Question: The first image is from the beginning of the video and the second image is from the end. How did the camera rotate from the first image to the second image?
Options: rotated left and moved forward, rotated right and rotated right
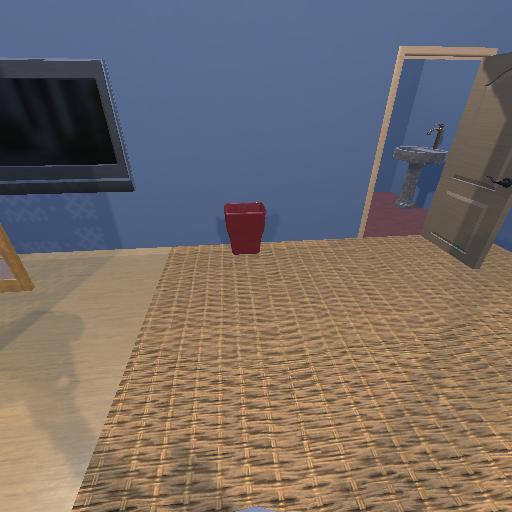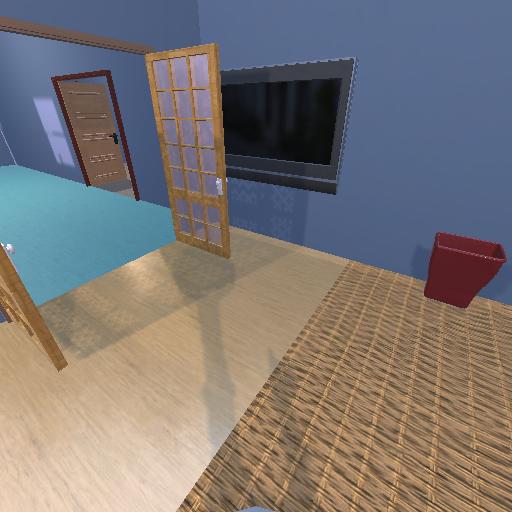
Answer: rotated left and moved forward